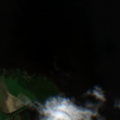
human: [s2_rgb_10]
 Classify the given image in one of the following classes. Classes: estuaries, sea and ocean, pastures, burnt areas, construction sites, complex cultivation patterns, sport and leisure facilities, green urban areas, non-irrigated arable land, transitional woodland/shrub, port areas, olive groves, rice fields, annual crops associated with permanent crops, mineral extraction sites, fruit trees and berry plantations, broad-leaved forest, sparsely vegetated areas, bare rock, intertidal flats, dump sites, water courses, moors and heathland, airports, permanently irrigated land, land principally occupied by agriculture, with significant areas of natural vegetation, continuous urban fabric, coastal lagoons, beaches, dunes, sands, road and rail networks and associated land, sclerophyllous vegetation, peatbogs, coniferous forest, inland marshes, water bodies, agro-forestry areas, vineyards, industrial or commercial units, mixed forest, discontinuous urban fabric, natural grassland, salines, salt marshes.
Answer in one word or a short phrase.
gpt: land principally occupied by agriculture, with significant areas of natural vegetation, water bodies